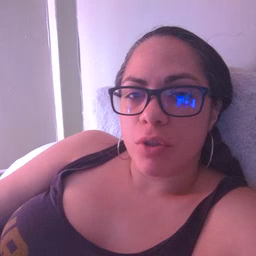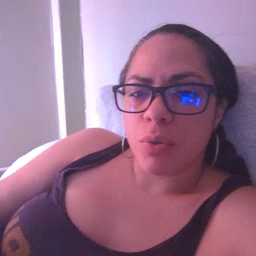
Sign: who